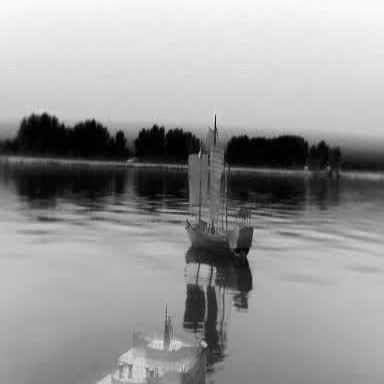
There is a sailboat in the infrared image.